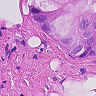
Metastatic tissue present: yes